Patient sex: M
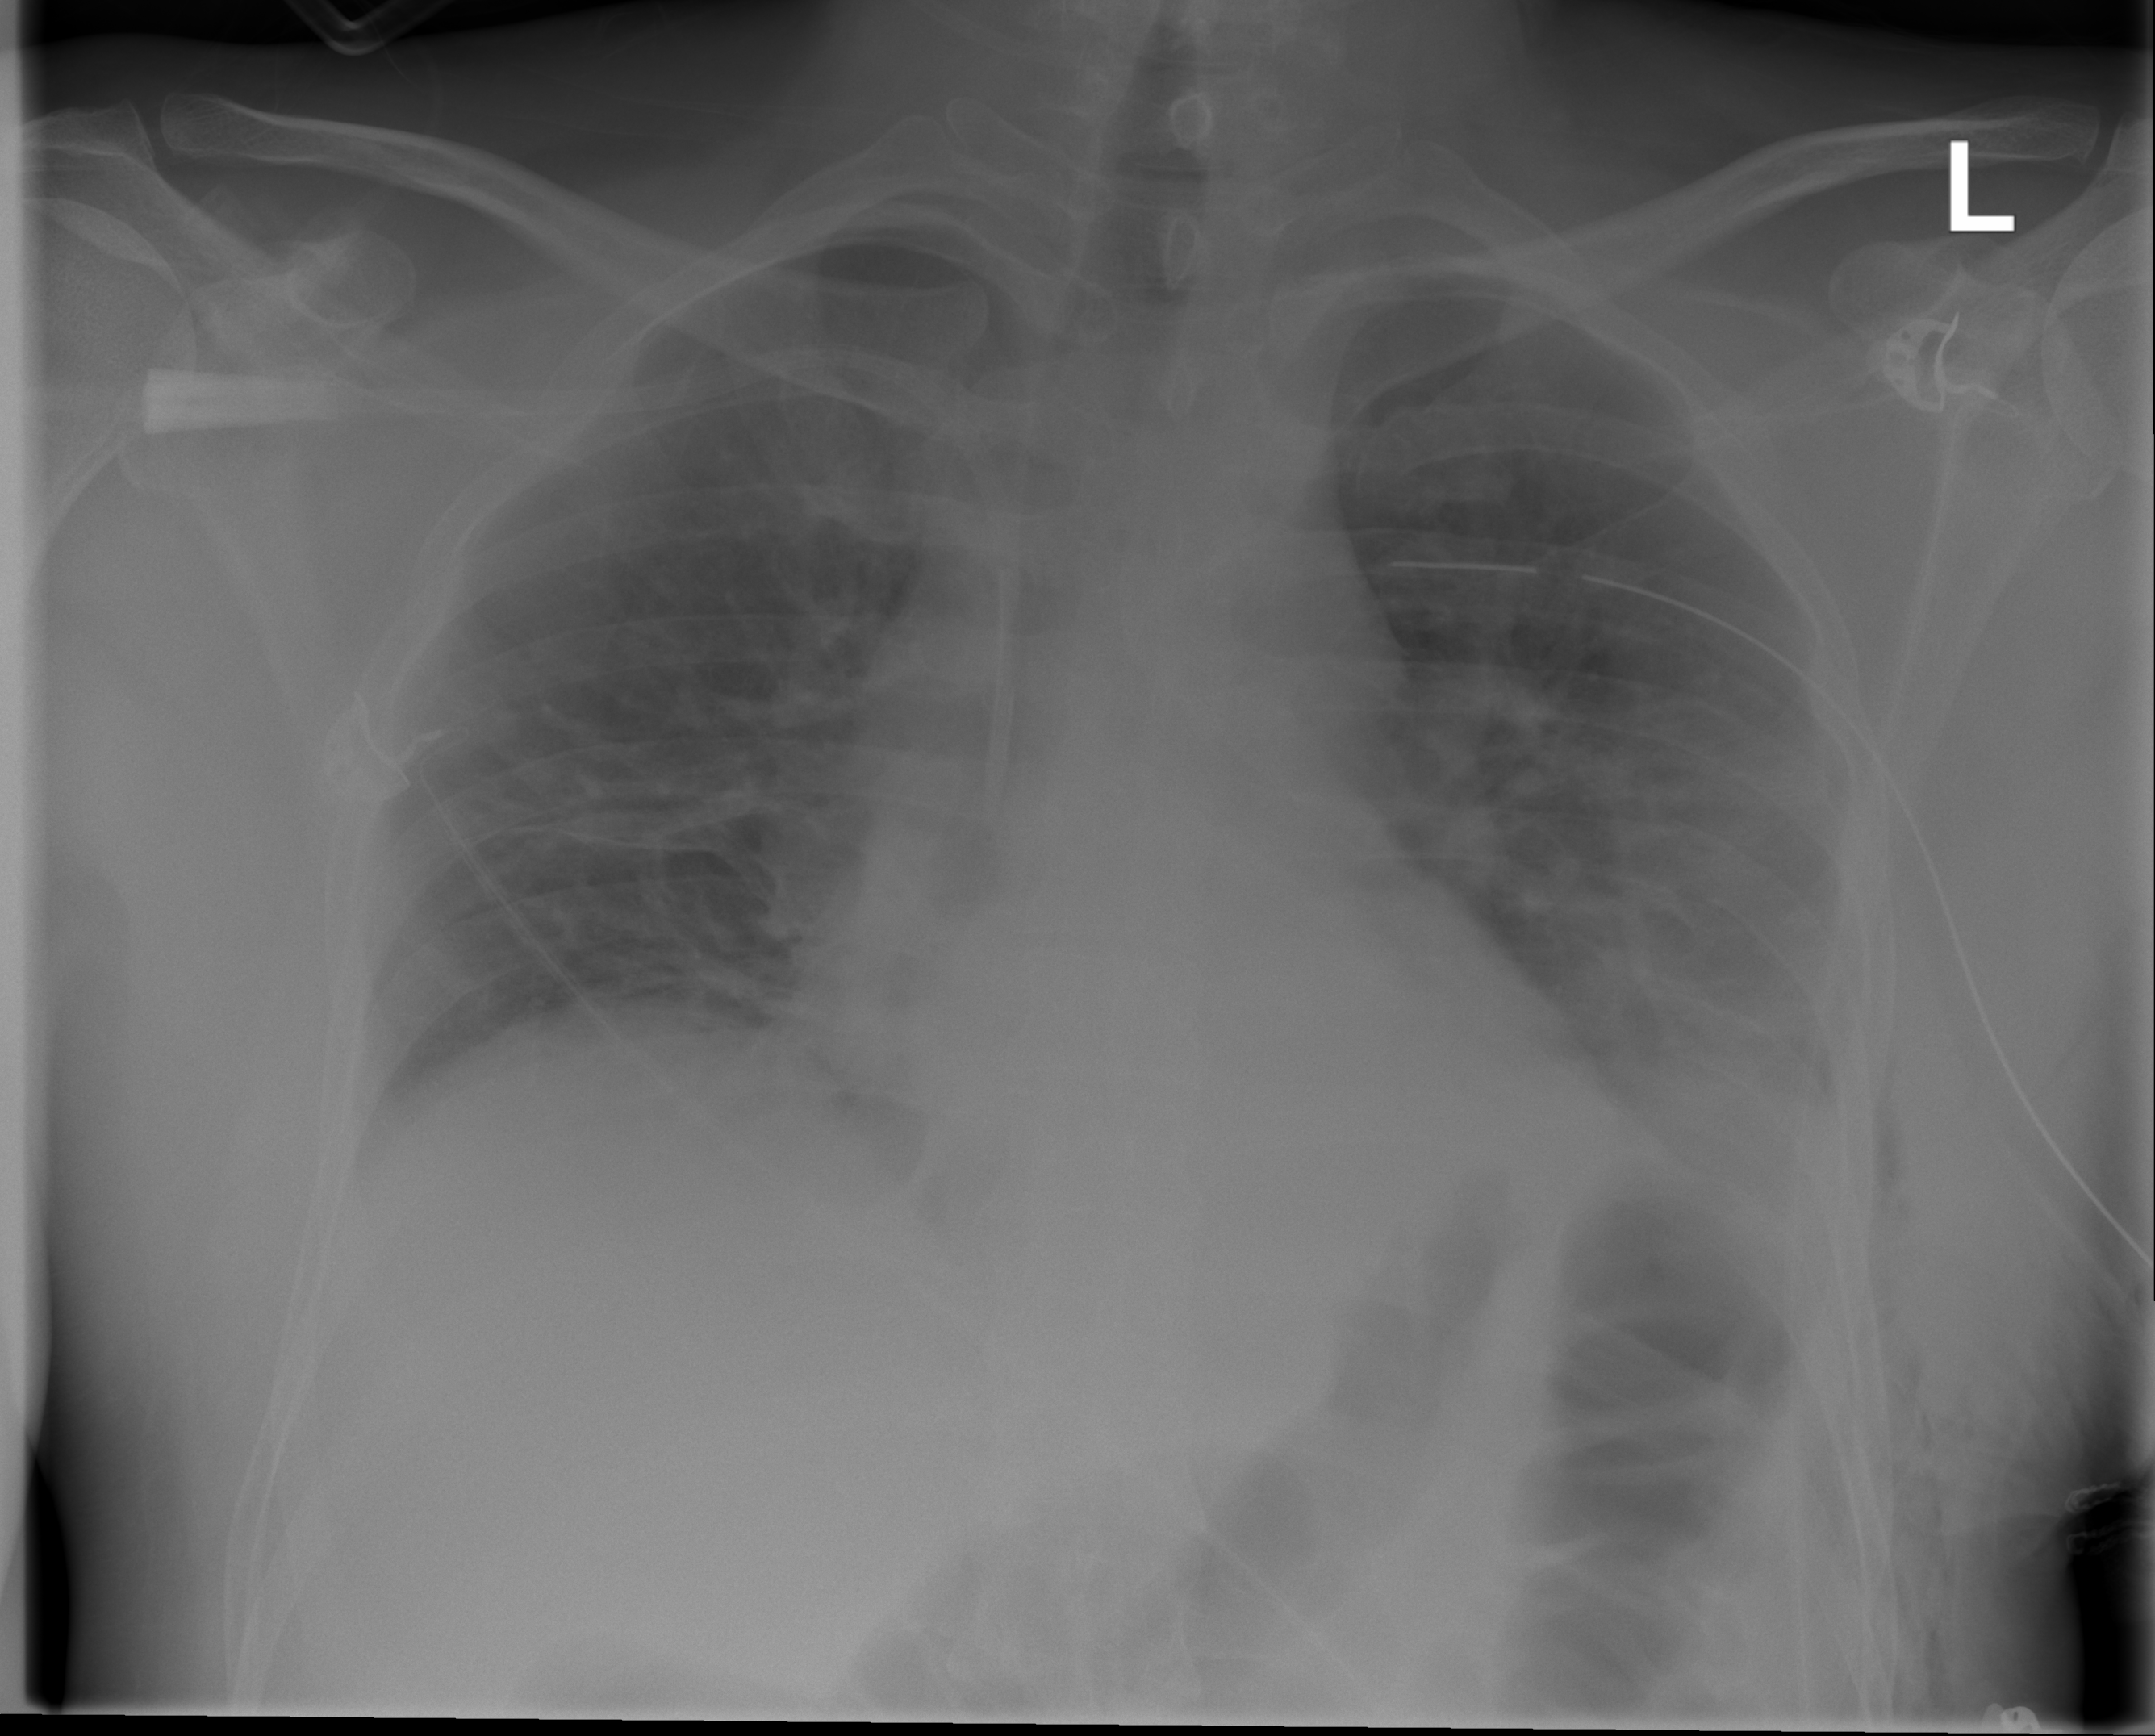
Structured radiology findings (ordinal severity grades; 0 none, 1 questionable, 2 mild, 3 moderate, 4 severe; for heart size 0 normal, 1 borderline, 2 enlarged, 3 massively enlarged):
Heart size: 0
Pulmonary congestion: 0
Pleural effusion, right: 0
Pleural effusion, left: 0
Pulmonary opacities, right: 0
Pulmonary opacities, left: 0
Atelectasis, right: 0
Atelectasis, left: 2